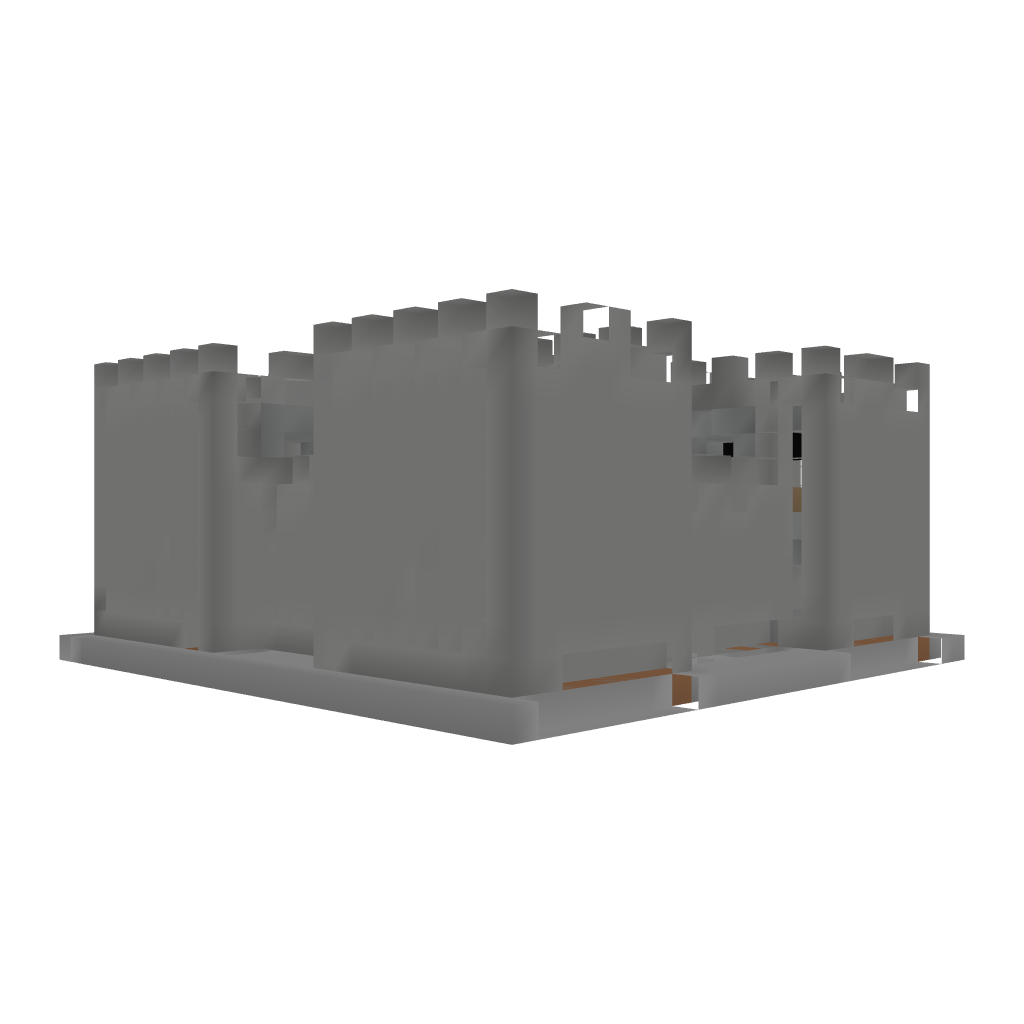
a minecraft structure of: Ultima Online Housing - Stone Keep